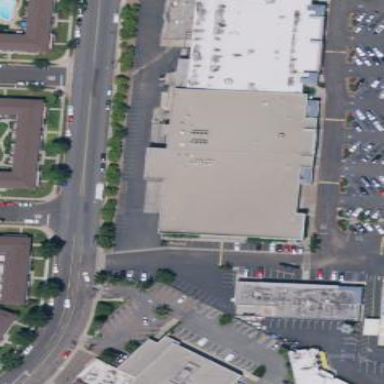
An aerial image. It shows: Commercial building housing supermarket.